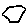
Label: hexagon